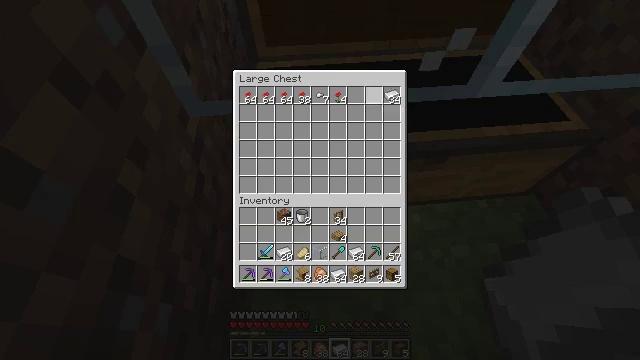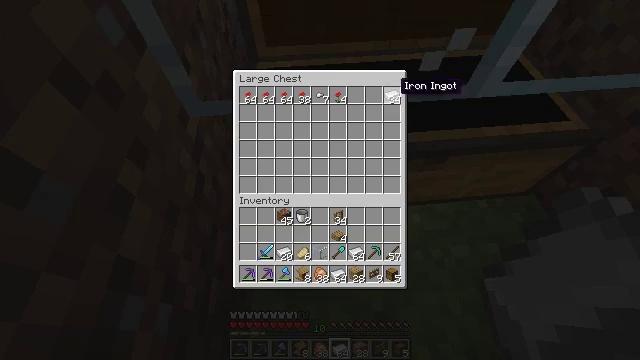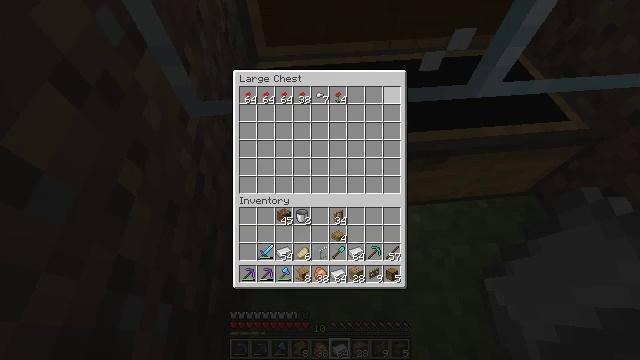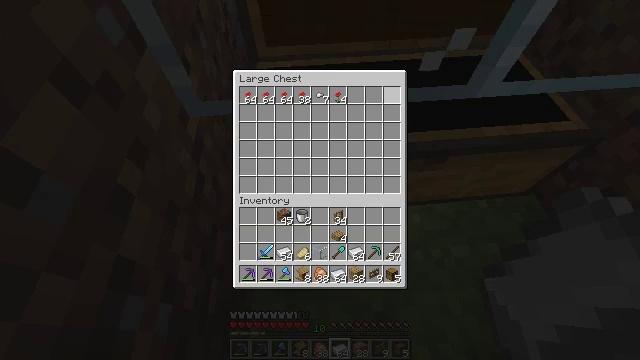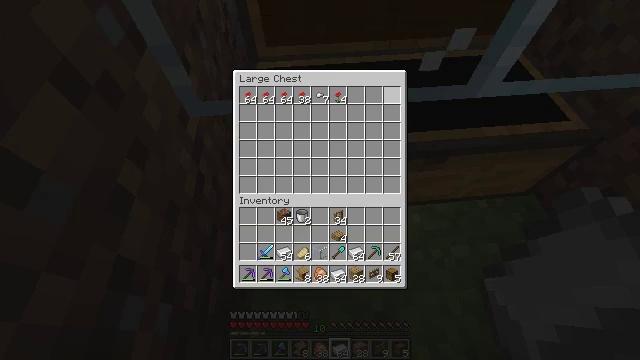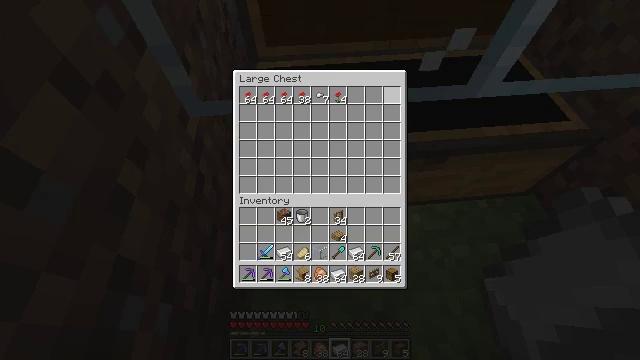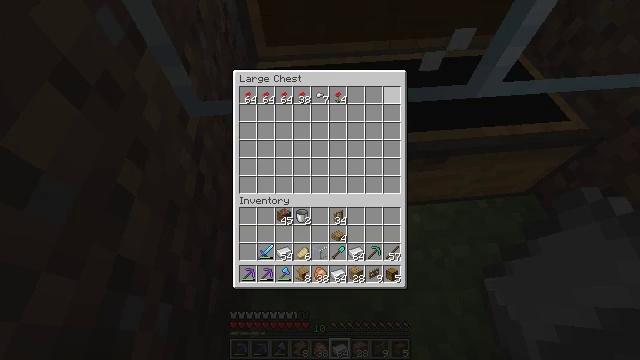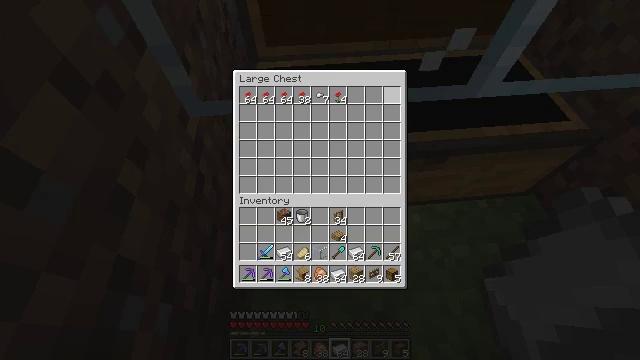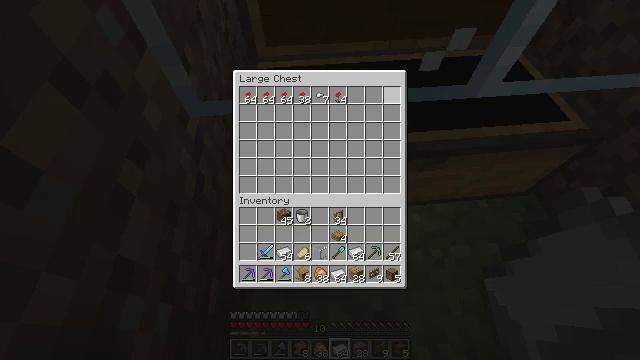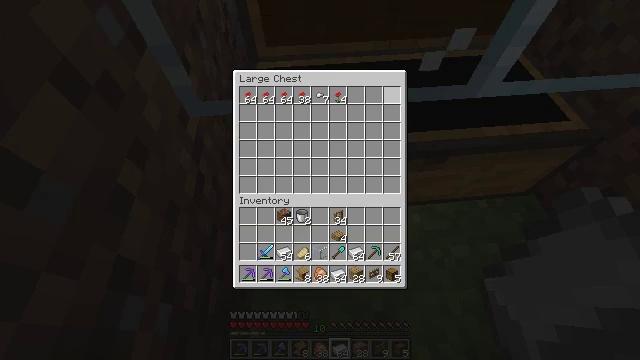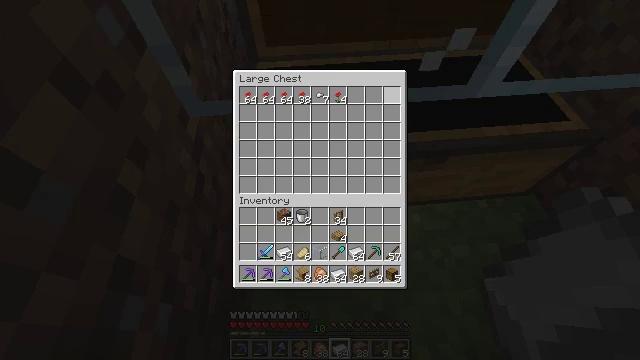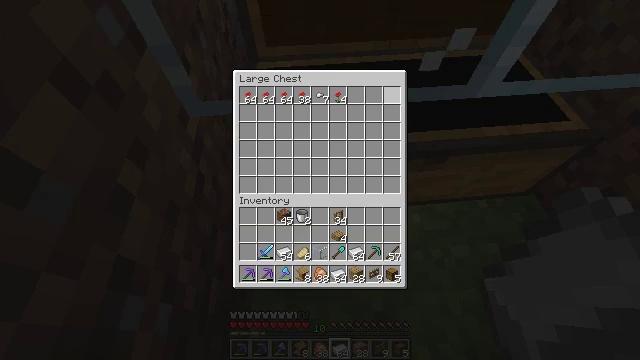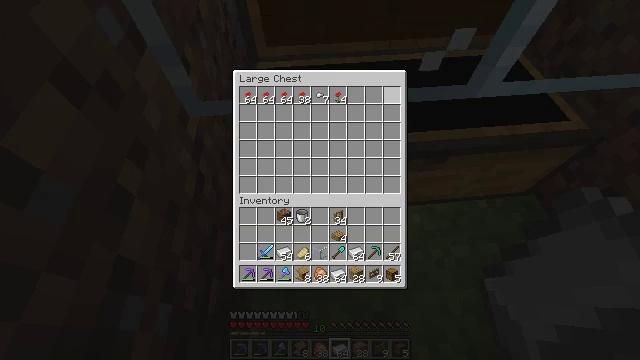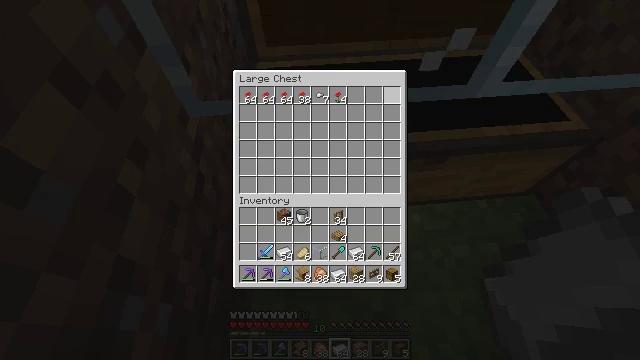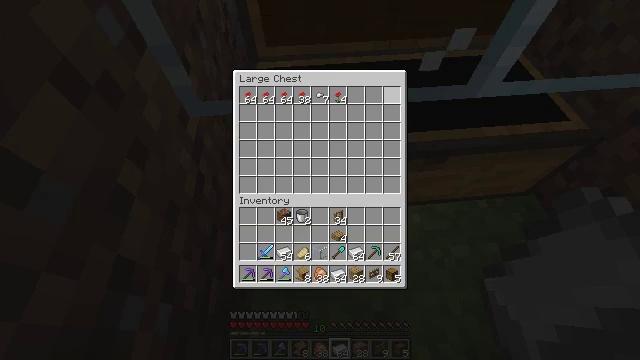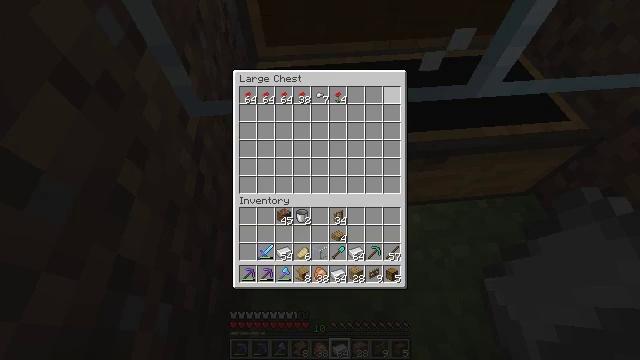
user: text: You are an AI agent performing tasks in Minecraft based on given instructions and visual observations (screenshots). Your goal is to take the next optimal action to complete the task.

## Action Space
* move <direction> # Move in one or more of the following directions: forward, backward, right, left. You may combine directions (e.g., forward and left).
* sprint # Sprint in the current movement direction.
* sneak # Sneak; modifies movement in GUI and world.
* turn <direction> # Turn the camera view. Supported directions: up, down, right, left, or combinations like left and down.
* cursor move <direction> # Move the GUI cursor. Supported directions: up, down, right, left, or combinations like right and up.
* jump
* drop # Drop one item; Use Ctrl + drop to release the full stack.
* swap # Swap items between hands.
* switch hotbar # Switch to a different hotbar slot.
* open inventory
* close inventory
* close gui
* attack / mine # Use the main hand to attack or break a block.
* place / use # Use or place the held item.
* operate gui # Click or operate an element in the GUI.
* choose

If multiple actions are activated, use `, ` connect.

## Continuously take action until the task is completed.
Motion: motion action
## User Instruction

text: Use a crafting table to create an emerald.
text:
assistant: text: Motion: sneak, open gui
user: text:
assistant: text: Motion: sneak, operate gui
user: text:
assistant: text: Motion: sneak
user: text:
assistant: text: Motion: sneak
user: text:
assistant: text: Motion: sneak
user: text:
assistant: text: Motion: sneak
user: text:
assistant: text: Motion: sneak
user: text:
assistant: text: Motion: sneak
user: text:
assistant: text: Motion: sneak
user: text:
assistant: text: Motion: sneak
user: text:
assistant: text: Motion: sneak
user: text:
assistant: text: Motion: sneak
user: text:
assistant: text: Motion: sneak
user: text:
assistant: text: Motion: no_op
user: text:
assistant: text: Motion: no_op
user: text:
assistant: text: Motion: no_op
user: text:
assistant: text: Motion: no_op
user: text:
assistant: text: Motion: no_op
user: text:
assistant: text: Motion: no_op
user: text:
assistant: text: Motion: no_op
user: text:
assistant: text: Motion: close gui
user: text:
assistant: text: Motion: no_op
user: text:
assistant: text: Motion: no_op
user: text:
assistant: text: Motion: turn right
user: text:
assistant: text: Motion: turn right and up
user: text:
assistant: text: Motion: turn right and up
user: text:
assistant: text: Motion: turn right and up
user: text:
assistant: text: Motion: turn right and up
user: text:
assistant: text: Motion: move forward, turn right and up
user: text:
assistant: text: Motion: move forward, turn left and up